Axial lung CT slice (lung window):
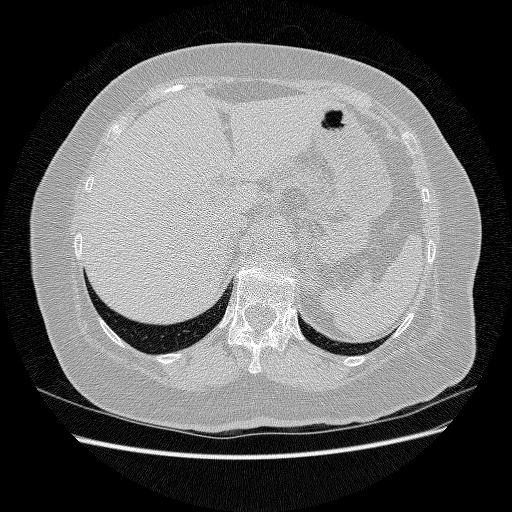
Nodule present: no